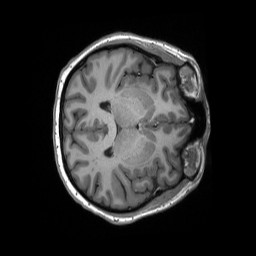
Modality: T1w
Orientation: axial
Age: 27
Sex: female
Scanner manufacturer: siemens
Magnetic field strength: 3 T
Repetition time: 2.3 s
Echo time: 0.00298 s